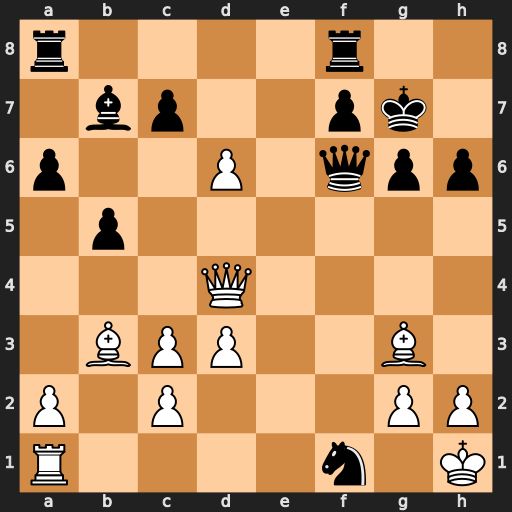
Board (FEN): r4r2/1bp2pk1/p2P1qpp/1p6/3Q4/1BPP2B1/P1P3PP/R4n1K
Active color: w
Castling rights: -
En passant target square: -
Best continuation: Be5 Qxe5 Qxe5+